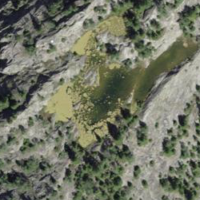
EUNIS habitat code: 48
Species observed at this site:
Aeshna cyanea
Parnassia palustris
Chorthippus brunneus
Anthyllis vulneraria